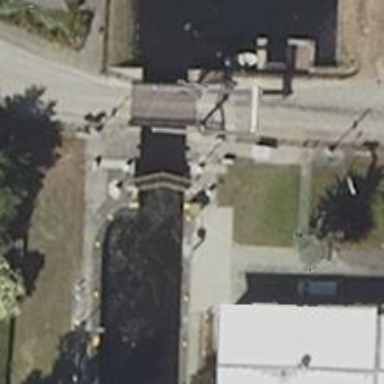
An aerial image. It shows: Canal with lock obstacle.